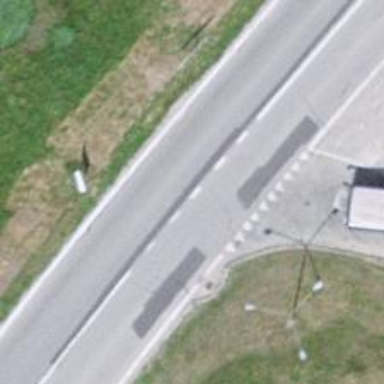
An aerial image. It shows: Tertiary road.